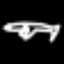
Label: airplane